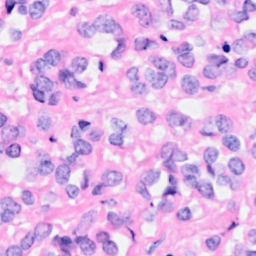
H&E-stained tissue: Breast